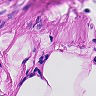
Metastatic tissue present: no